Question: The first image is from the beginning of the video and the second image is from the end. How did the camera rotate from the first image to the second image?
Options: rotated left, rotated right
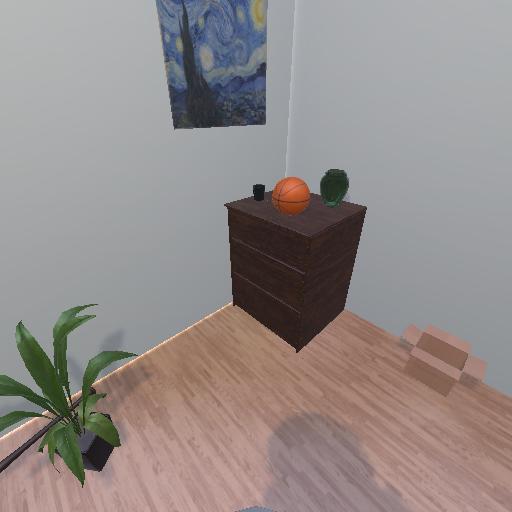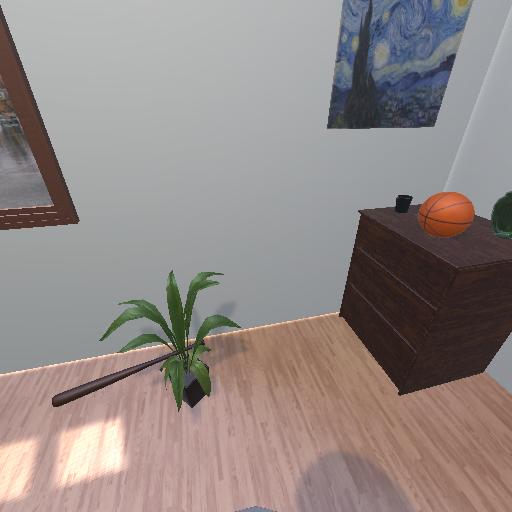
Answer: rotated left